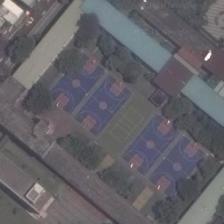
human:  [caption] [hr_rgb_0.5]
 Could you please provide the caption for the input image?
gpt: these basketball courts are surrounded by a house in a rectangular area .

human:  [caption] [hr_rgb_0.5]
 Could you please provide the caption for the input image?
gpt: several long buildings and some green plants are around four basketball fields .

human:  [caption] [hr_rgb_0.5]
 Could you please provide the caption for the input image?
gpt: four badminton fields are surrounded by grey buildings .

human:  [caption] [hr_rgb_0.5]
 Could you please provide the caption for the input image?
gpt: four basketball fields are surround by some green trees and many buildings .

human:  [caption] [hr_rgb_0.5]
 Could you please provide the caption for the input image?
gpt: four basketball fields are surrounded by many trees and houses .